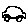
Label: car